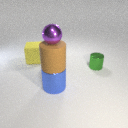
small purple metal sphere above large blue metal cylinder